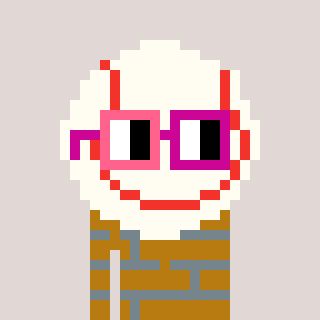
a pixel art character with square pink and red glasses, a baseball ball-shaped head and a gold-colored body on a warm background